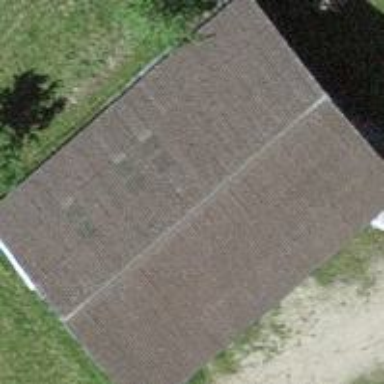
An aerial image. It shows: Rural barn.